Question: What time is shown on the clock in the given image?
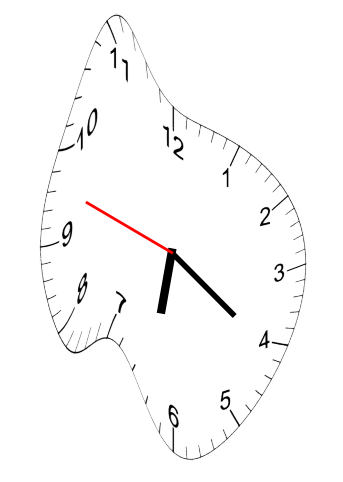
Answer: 06:20:48